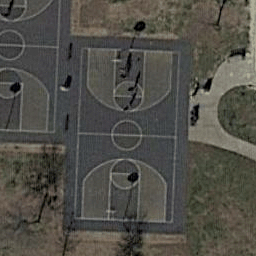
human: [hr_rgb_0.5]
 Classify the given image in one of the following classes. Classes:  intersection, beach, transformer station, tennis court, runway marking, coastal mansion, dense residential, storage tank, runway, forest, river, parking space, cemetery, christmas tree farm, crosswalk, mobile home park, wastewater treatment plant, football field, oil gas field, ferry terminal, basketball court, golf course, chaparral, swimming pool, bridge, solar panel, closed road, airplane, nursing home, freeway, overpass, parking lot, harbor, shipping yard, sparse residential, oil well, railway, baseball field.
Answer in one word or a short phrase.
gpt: basketball court